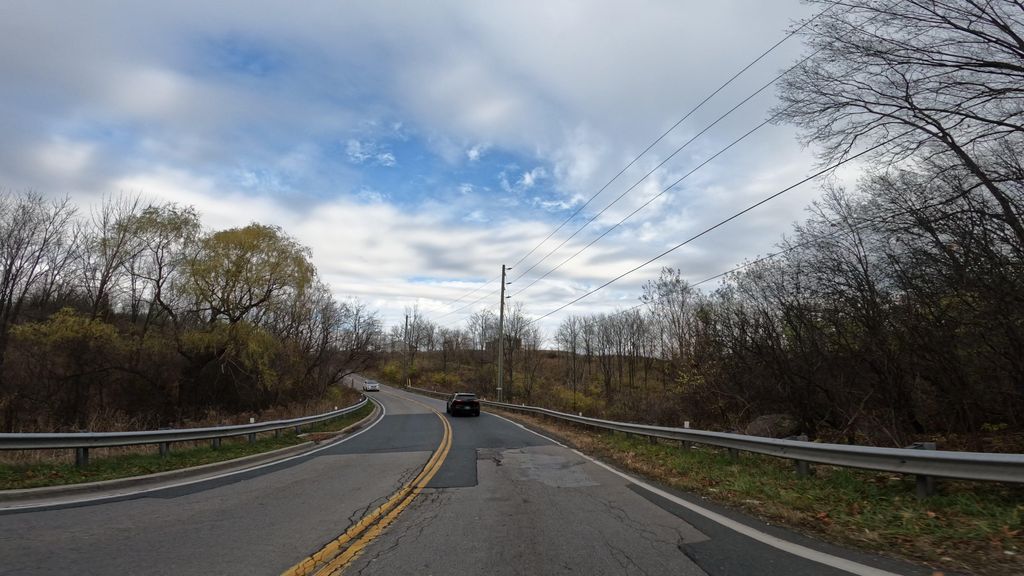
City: hamilton